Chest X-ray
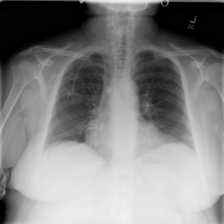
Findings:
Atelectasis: negative
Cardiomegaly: negative
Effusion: negative
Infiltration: negative
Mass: negative
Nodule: negative
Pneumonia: negative
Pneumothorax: negative
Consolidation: negative
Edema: negative
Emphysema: negative
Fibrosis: negative
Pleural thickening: negative
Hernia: negative